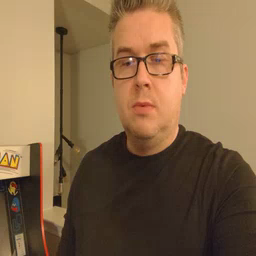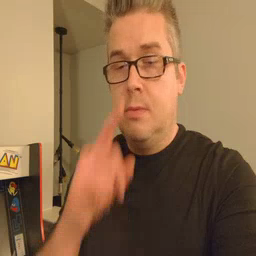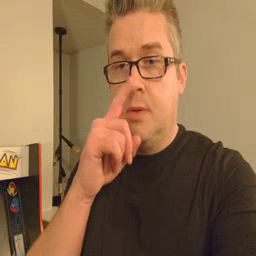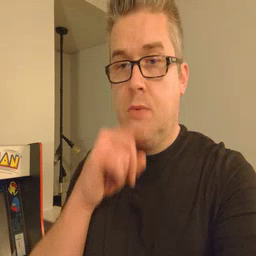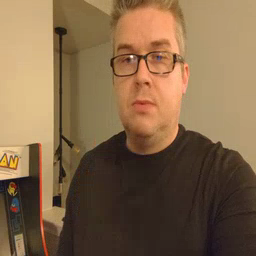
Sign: mouse